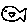
Label: fish